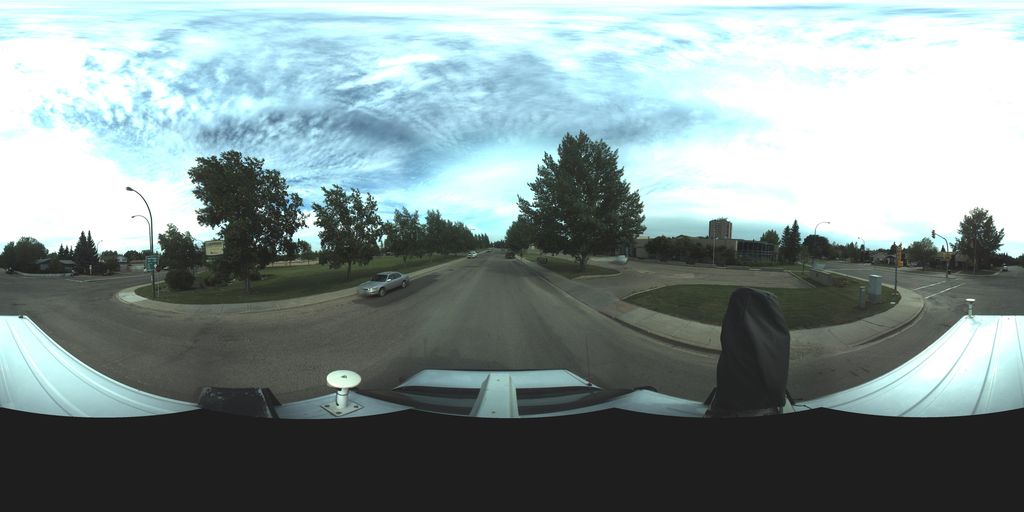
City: saskatoon